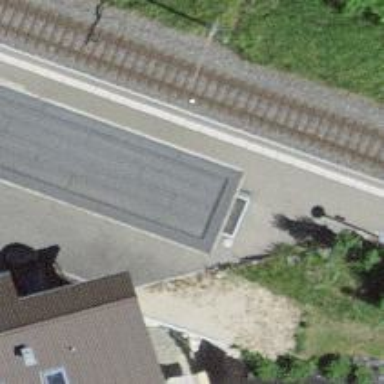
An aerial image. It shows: Halt on the railway.